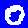
Digit: 0